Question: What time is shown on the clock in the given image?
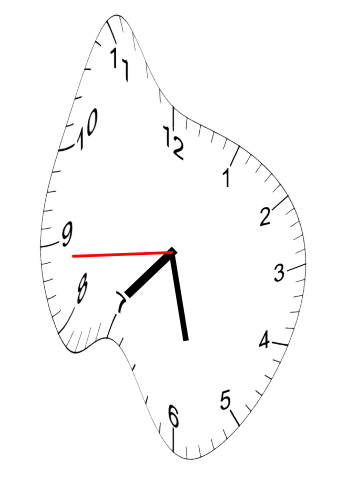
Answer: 07:27:44